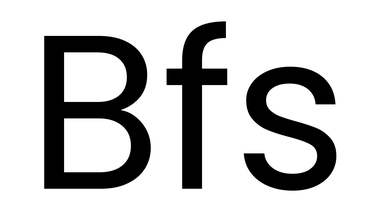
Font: Poppins-Regular